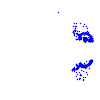
Particle: electron